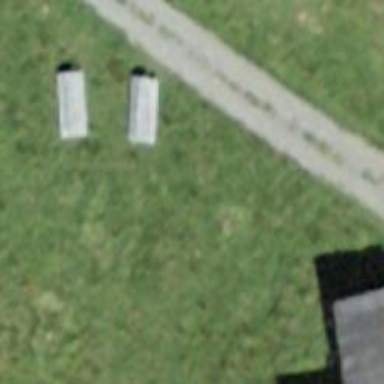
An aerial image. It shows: Picnic table located in leisure land area.